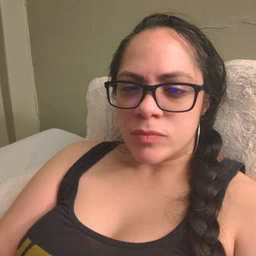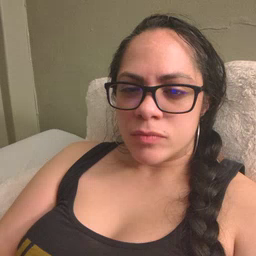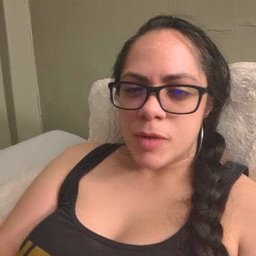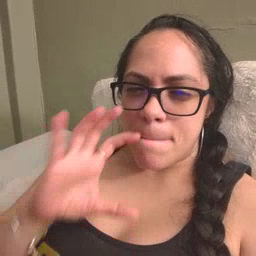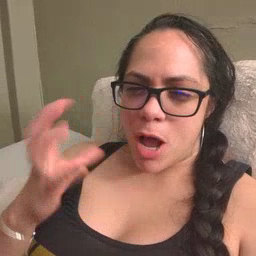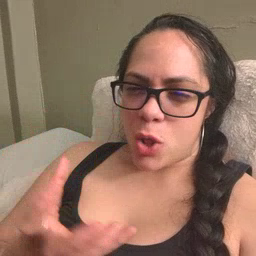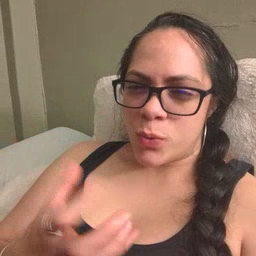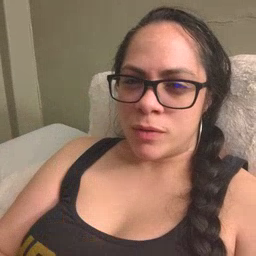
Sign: balloon